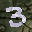
Label: 3